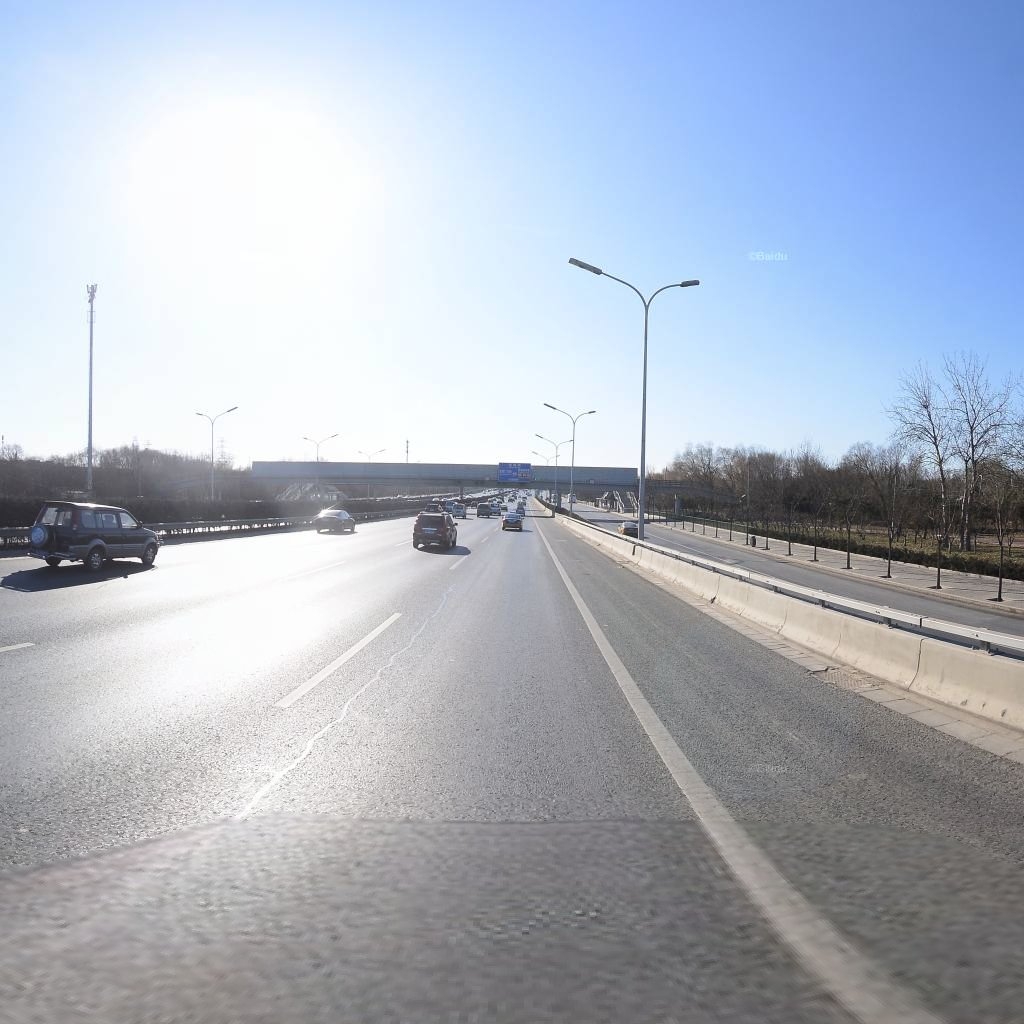
Region: Haidian
Road damage annotations: longitudinal patch